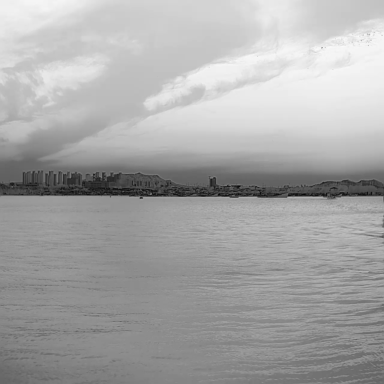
There are seven bulk_carriers in the infrared image.